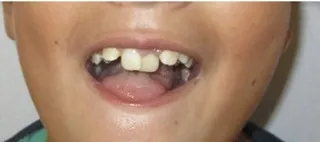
(D), Patient at 9 years old. Microglossia and dental anomalies.
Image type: medical_photograph (oral_photograph)